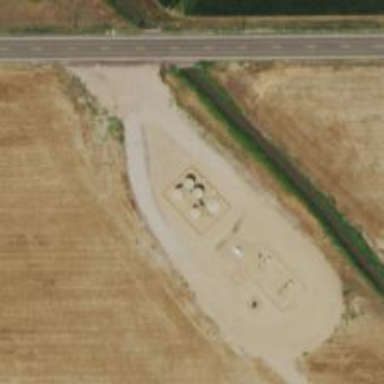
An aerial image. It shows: Storage tank with man-made structure.